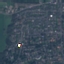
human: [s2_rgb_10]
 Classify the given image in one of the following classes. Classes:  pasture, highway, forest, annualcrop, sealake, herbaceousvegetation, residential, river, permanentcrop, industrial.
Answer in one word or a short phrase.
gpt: Residential